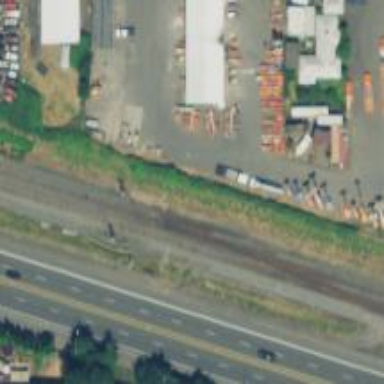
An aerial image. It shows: Railway track.